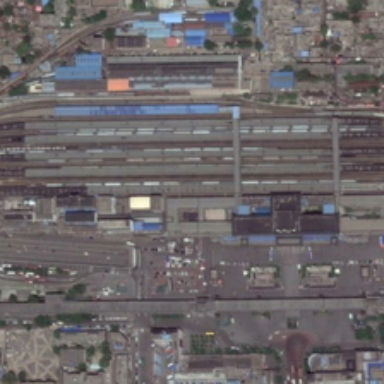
Many trains will stop at the railway station .